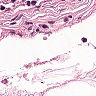
Metastatic tissue present: no